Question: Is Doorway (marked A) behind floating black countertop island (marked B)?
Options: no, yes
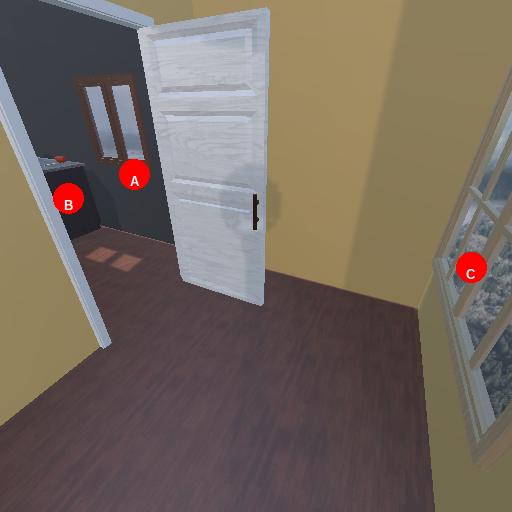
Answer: no